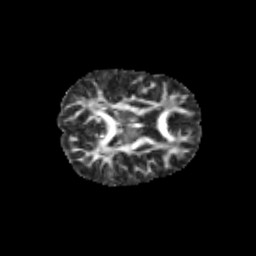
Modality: FA
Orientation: axial
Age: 10
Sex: female
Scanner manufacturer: siemens
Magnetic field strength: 3 T
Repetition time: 3.8 s
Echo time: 0.07 s